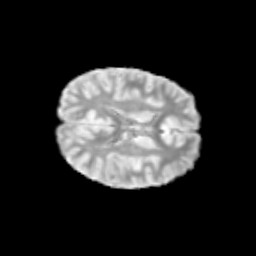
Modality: T2w
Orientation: axial
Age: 10
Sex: male
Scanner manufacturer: siemens
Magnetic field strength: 3 T
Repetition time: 3.8 s
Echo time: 0.07 s